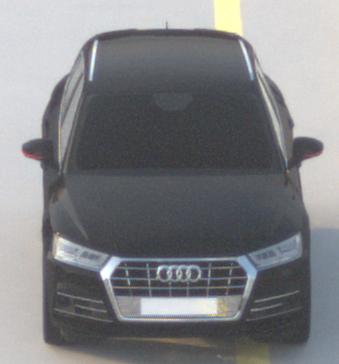
Make: Audi
Model: Q5 45 TFSI
Detailed model: Q5 (FY)
Model produced from: 2019/01
Model produced until: 2019/05
Doors: 5
Color: black
Road condition: dry road
Daytime: sunrise or sunset
Contrast: low contrast